Question: I have create a chart using orgchart similar to the following. Chart generated through the data stored in mysql table (using php).

My question is I want to display the depth level in each node along with other details. How to do that?
'Example: Food -> Level 1 Vegetable and Meat -> Level 2 Vegetable 1, Vegetable 2 and Meat 1 -> Level 3'
** There is api method ('data.getSelection.row') to get the row (depth) of selected node. But it always seems to give the index of selected node instead of the row of selected node. **
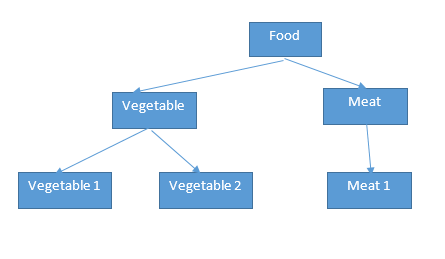
Answer: Not sure how you want to display them, but here is the idea I came up with:
'''
var depth = {}; // here we store node depths
google.visualization.events.addListener(chart, 'ready', function () {
for (var i = 0; i < data.getNumberOfRows(); i++) {
depth[i] = 0; // we iniialize all in 0 depth
}
for (var i = 0; i < data.getNumberOfRows(); i++) { // for each row
var childs = chart.getChildrenIndexes(i); // we check its descendants
for (var child = 0; child < childs.length; child++) {
depth[childs[child]] += depth[i] + 1; // and add the parents depth+1
}
}
console.log(depth) // here we have already all nodes depth
});
google.visualization.events.addListener(chart, 'select', function () {
if (chart.getSelection().length > 0) {
var node_row = chart.getSelection()[0].row;
console.log(depth[node_row]) // now just show the depth of selected node
}
})
chart.draw(data, {
allowHtml: true
});
'''
Working fiddle: <URL>